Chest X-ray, PA view. Patient: 35 years old, sex M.
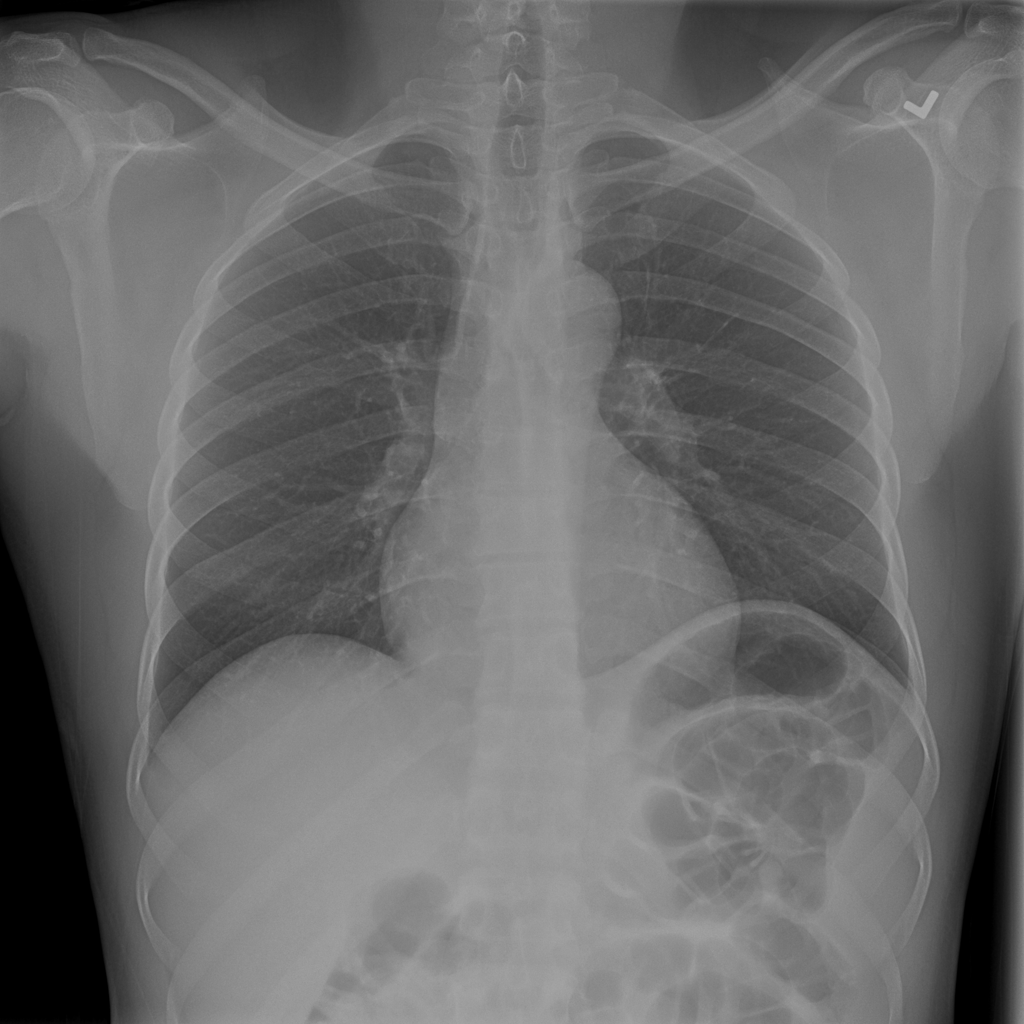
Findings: No Finding